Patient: sex F, age 68
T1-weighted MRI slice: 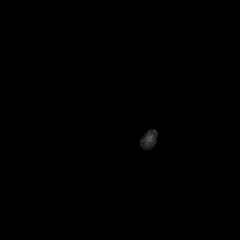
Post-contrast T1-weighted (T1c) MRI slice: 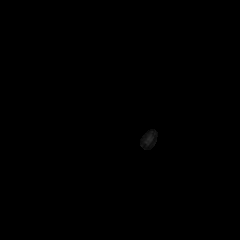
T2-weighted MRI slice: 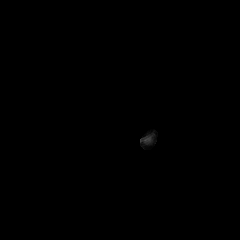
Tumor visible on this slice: no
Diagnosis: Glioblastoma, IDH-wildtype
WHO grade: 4